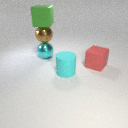
large cyan metal sphere below large brown metal sphere